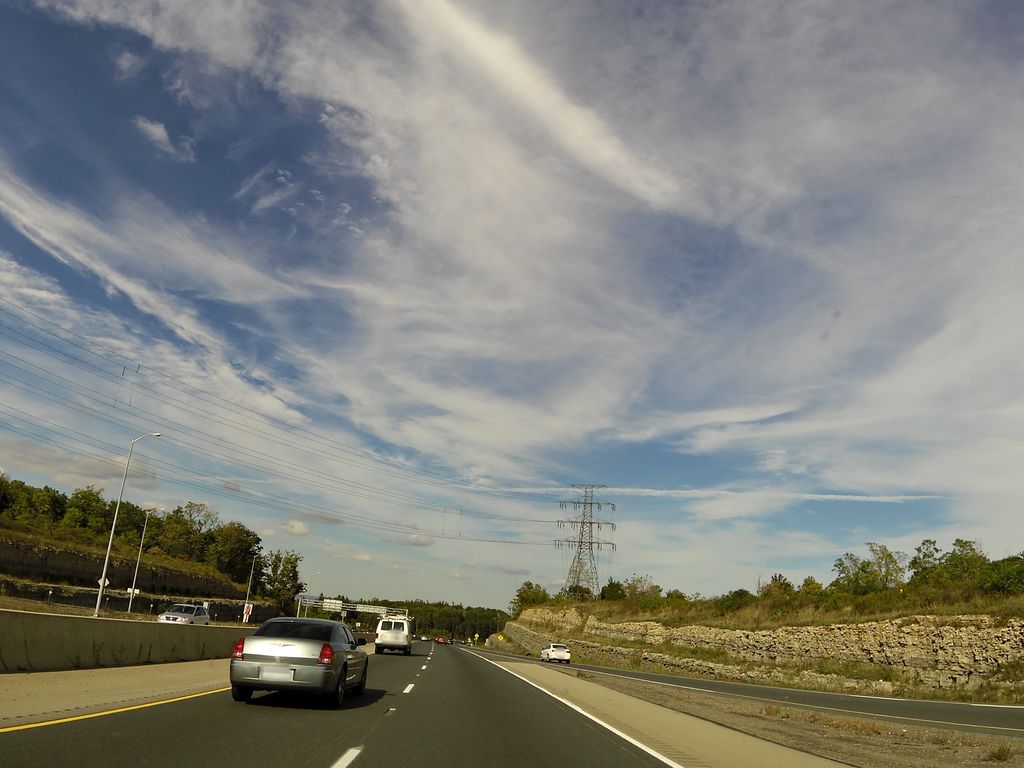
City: hamilton